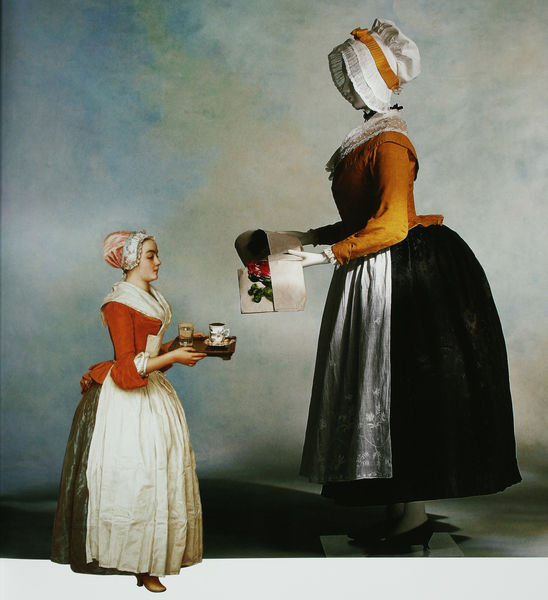
Titel: Jacke und Rock
Standort: Kyoto (Japan)
Institution: Kyoto Costume Institute
Schlagwörter: blau, dunkel, gemälde, hand, himmel, kopf, schatten, wasser, weiß, wolken, frauen, gelb, grün, mädchen, ocker, ausschnitt, blume, blumen, braun, frankreich, frau, glas, grau, hell, hintergrund, hut, kleid, kleider, licht, orange, profil, raum, schwarz, blick, dame, rot, tuch, wolke, beige, haube, malerei, mode, rock, alt, gläser, jung, mütze, wand, arme, band, bluse, diener, dienerin, falten, kragen, leinen, mensch, spitze, tablett, ärmel, bild, hände, niederlande, portrait, porträt, tischtuch, öl, bestickt, figur, kostüm, realismus, stickerei, stoff, tücher, rosa, schulter, beine, kopfbedeckung, schürze, taille, farbig, magd, modell, zwei, mieder, röcke, schuhe, studie, schürzen, modern, schattierung, klein, pause, figuren, französisch, treppe, verkleidung, weiblich, kaffee, kopftuch, dienstmädchen, tasse, tee, rüsche, rüschen, raffung, collage, foto, serviette, becher, buch, untergrund, porzellan, geben, groß, wasserglas, geschirr, bedienung, hauben, reichen, schuh, schuhspitze, puppe, puppen, kollage, umschlag, tracht, tassen, servieren, zitat, anbieten, absätze, herrscherin, museum, absatz, kaffe, dresden, gewebe, bänder, textil, illusion, gegenüber, baumwolle, reifrock, meister, las, photografie, mägde, schösschen, vergleich, nachgestellt, bringen, nachbildung, stöckelschuhe, unterschied, annehmen, unterarme, tablette, herrin, angeben, kakao, schokolade, oben unten, anreichen, coul de paris, hierachie, kupferfarben, milchmädchen, schokoladenmädchen, schulterttuch, spiezte, srevieren, tabletts, ablett